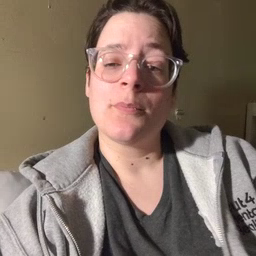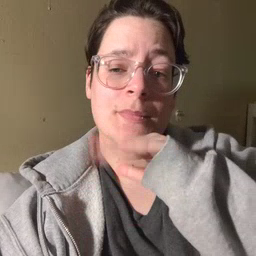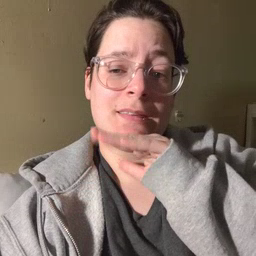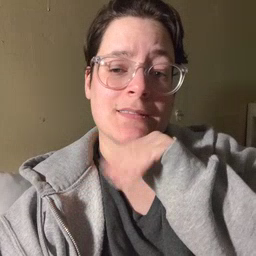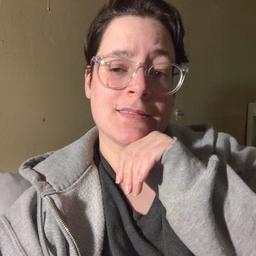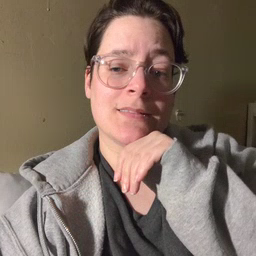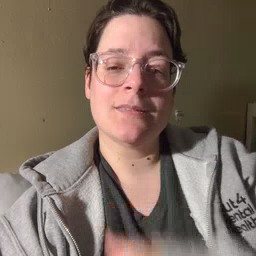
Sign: pig